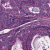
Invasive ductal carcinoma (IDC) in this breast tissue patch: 0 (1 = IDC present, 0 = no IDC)